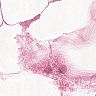
Metastatic tissue present: no